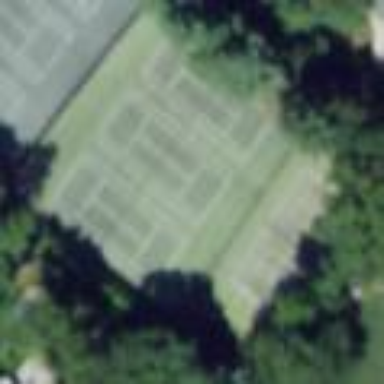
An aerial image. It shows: Tennis court in leisure pitch.